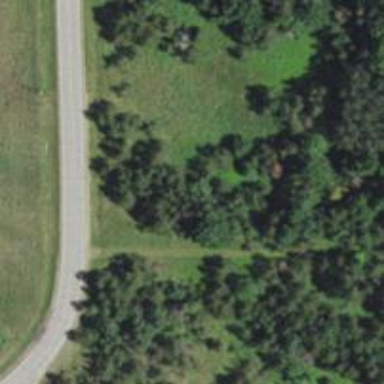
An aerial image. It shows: Driveway.